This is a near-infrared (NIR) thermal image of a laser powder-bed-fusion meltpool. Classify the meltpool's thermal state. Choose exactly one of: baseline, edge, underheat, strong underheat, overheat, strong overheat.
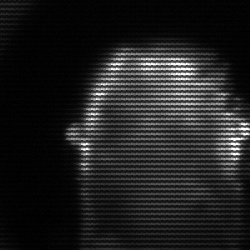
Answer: baseline